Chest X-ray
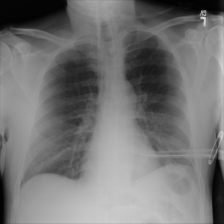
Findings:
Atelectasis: negative
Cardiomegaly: negative
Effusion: negative
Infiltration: negative
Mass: negative
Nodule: negative
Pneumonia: negative
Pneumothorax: negative
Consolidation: negative
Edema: negative
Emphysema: negative
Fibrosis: negative
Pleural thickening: negative
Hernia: negative